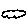
Label: cloud